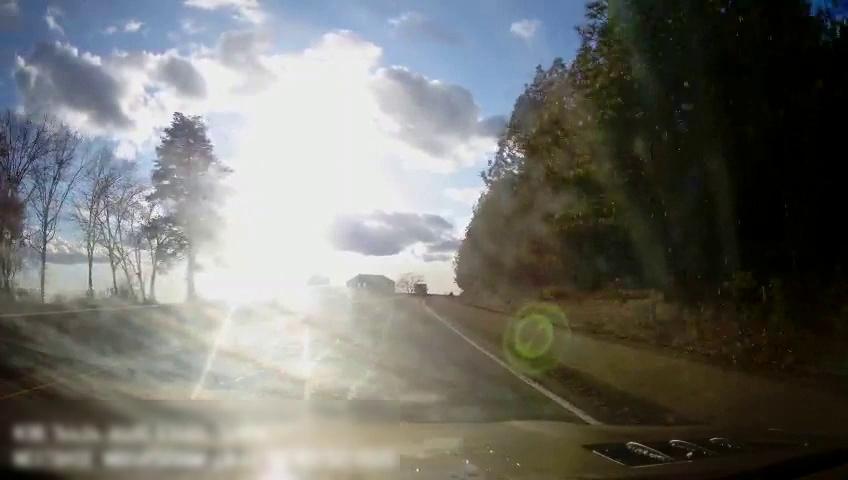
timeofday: Day
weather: Sunny
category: Drivable Space
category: Vehicles | Van
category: Vehicles | Car
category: Lanes | Alternate Lane
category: Lanes | Current Lane
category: Lanes | Alternate Lane